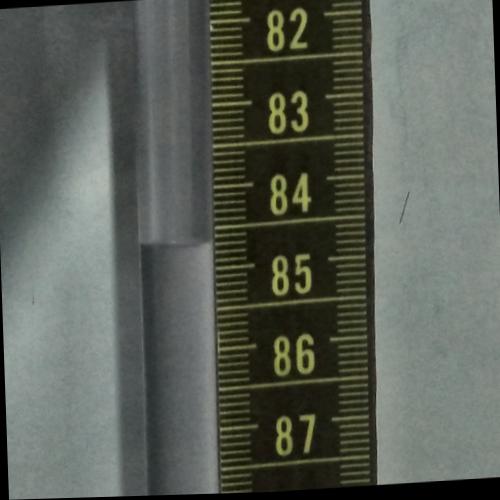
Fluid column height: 84.7 cm